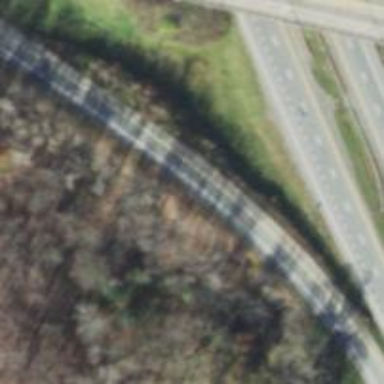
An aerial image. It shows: Asphalt motorway link.